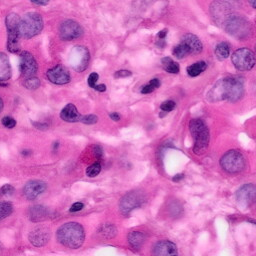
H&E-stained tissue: Pancreatic